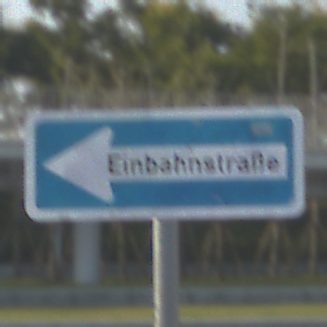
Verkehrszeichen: EinbahnstrasseLinksweisend
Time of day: SunriseSunset
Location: Outdoor (Urban)
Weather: Clear
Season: NotSpecified
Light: Natural